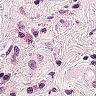
Metastatic tissue present: no